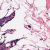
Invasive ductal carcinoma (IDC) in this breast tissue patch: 1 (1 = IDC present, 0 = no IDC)